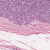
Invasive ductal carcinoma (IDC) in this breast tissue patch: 0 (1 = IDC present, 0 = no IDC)